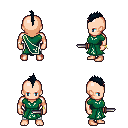
a pixel art fantasy rpg character, male body template, human, light skin, sash dress, white pants, raven mohawk hairstyle, bracelets, dagger, four views (front, back, left, right), 2x2 character sprite sheet, small pixel art, hard edges, no anti-aliasing